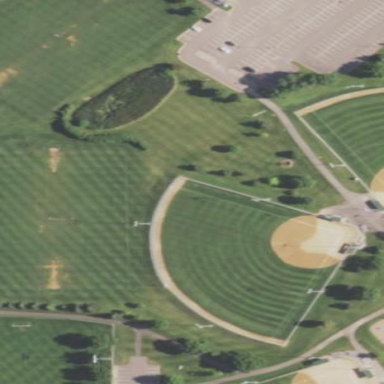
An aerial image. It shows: Baseball pitch for leisure land activities.